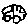
Label: car